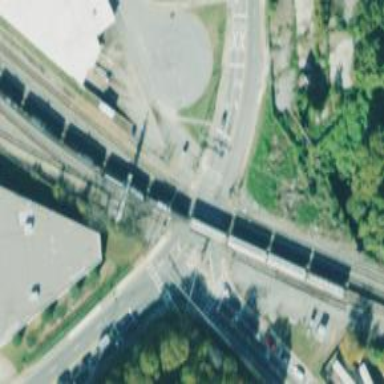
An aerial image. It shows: Crossing for the railway.